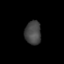
Tissue: prostate
Cell type: Myeloid cells
Senescence score: 0.7093
Nuclear area (px): 373
Mean DAPI intensity: 69.879